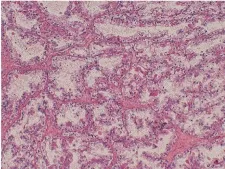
Pathological examination of this renal mass indicates the presence of clear cell renal cell carcinoma. The tumor is arranged in vesicular or nested clusters, with numerous interstitial capillaries, a clear cytoplasm (original magnification x100).
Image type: pathology (h&e)